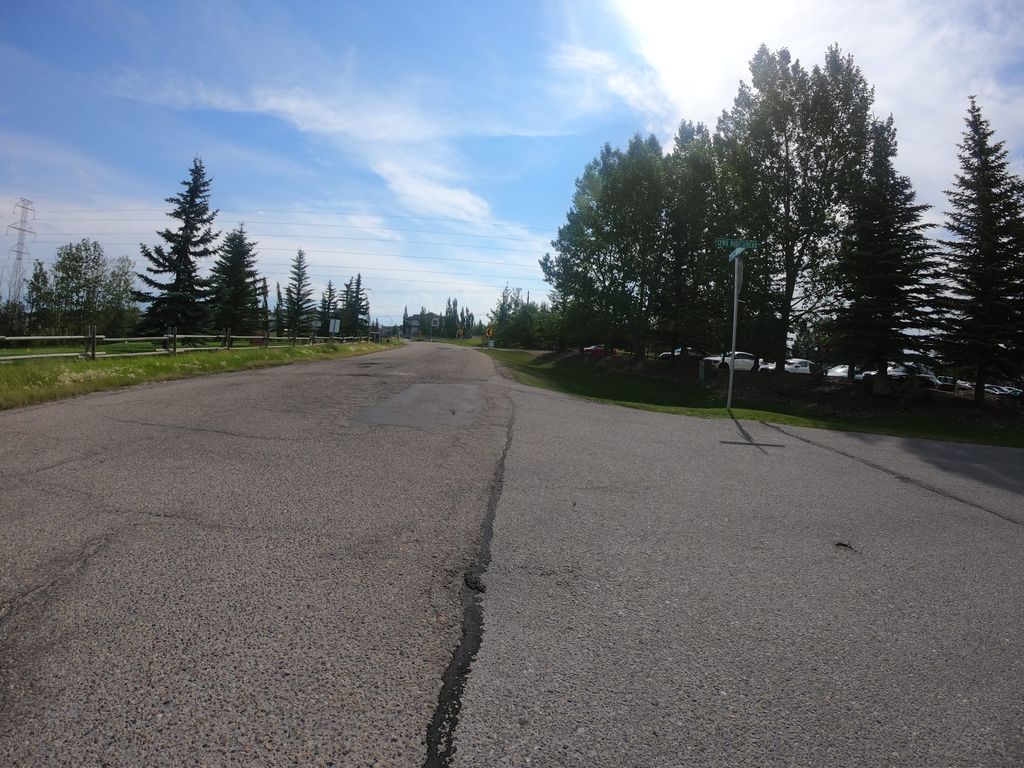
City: calgary